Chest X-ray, PA view. Patient: 69 years old, sex M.
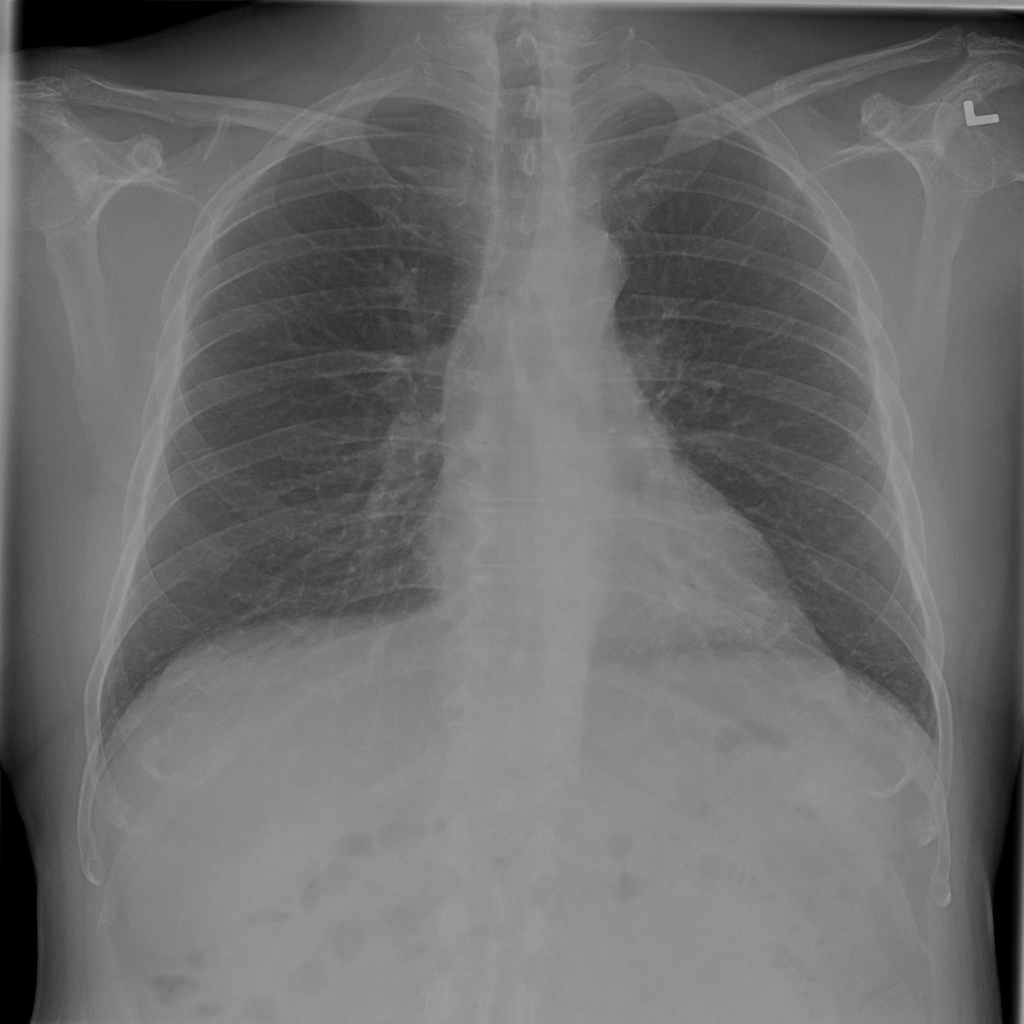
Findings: No Finding